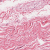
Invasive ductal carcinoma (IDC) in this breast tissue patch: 0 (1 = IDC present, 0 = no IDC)